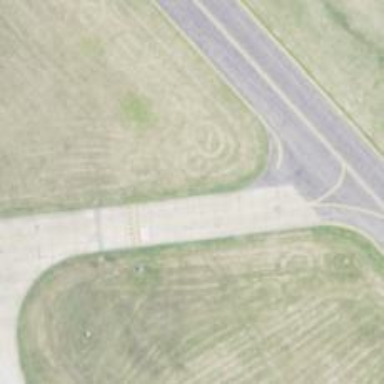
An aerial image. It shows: View of taxiway at the airport.